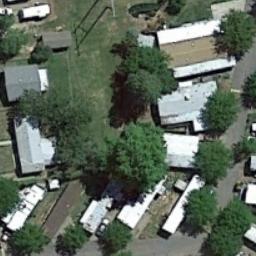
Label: mobile_home_park